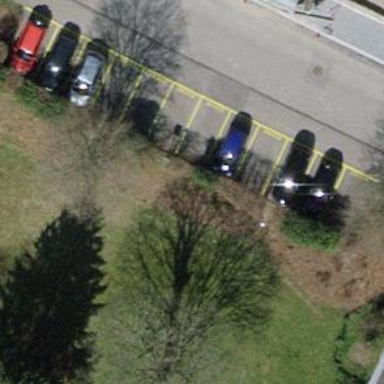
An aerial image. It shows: Parking available on the street side.